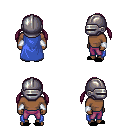
a pixel art fantasy rpg character, male body template, human, dark skin, blue cape, magenta pants, white blonde twin-tailed hairstyle, metal helm, white cloth bracers, black slippers, four views (front, back, left, right), 2x2 character sprite sheet, small pixel art, hard edges, no anti-aliasing